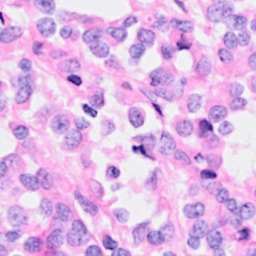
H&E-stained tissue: Breast